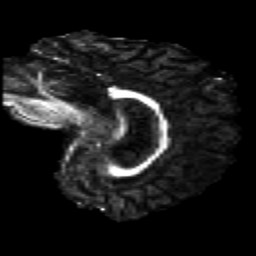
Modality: FA
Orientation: sagittal
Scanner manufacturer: ge
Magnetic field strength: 3 T
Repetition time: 8.8 s
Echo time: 0.0808 s